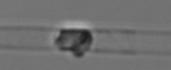
Label: Dactyliosolen_blavyanus